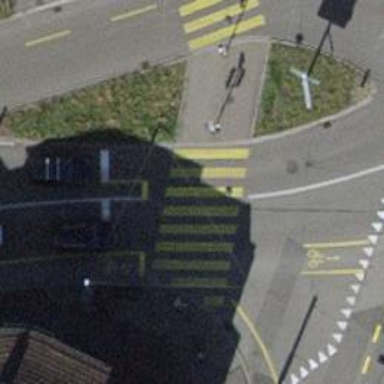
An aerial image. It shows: Road with traffic signals and zebra crossing marked with zebra stripes.